Aerial crown-view tile of a tropical tree (Barro Colorado Island, Panama), acquired 20250217:
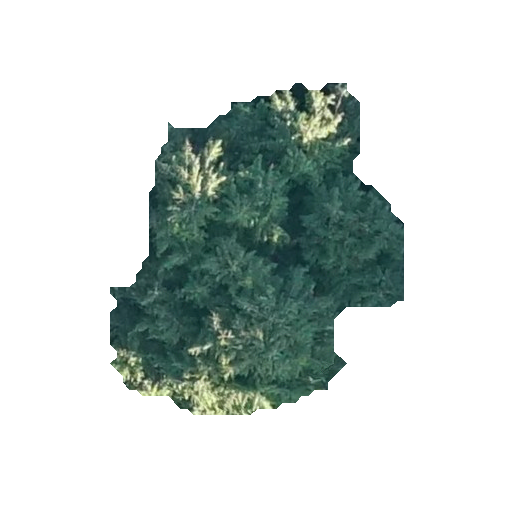
Species: Quararibea stenophylla
GBIF accepted scientific name: Quararibea stenophylla
Crown area: 99.751 m²